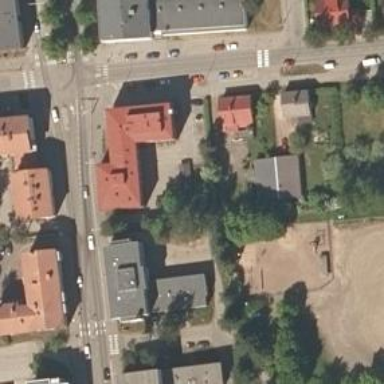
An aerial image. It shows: Kindergarten.